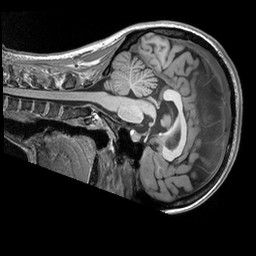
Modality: T1w
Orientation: sagittal
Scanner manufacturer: siemens
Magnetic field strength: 3 T
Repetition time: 2.53 s
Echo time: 0.00298 s